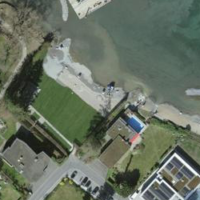
EUNIS habitat code: 54
Species observed at this site:
Primula vulgaris